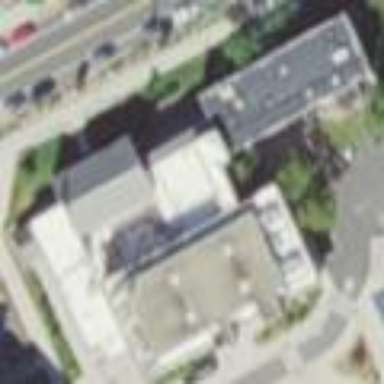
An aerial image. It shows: University building.